Question: I'm trying to adjust a weibull distribution to one tabulated data. After process my point cloud, I get columns with the number of returns into each 1-meter slices of height. Example:
'''
a = matrix(c(7,12,10,10,20,3,15,40,33,57,58,60,79,132,174,201,191,184,115,70,22,2,0),1,23)
colnames(a) <- c(13.5,14.5,15.5,16.5,17.5,18.5,19.5,20.5,21.5,22.5,23.5,24.5,25.5,26.5,27.5,28.5,29.5,30.5,31.5,32.5,33.5,34.5,35.5)
'''
In my example above, the height class with center 13.5 meters has 7 points inside.
If I plot the matrix a is possible to visualize the data distribution:
'''
barplot(a)
'''

Does somebody have a suggestion about how to fit a weibull 2-paramters to that tabulated data?
Thanks in advance!
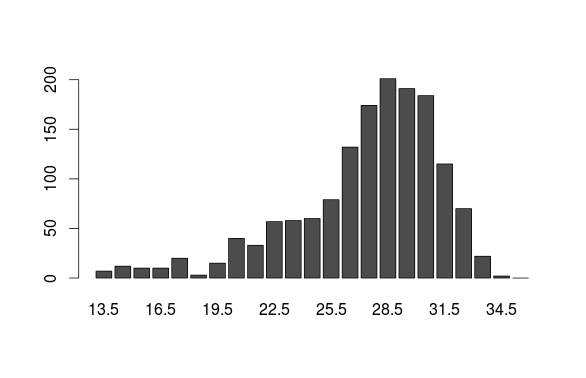
Answer: You could do maximum likelihood on the censored data.
'''
a = matrix(c(7,12,10,10,20,3,15,40,33,57,58,60,79,132,174,201,191,184,115,70,22,2,0),1,23)
colnames(a) <- c(13.5,14.5,15.5,16.5,17.5,18.5,19.5,20.5,21.5,22.5,23.5,24.5,25.5,26.5,27.5,
28.5,29.5,30.5,31.5,32.5,33.5,34.5,35.5)
centers <- as.numeric(colnames(a))
low <- centers - .5
up <- centers + .5
ll.weibullCensored <- function(par, dat){
shape <- par[1]
scale <- par[2]
# Get the probability for each 'bin' and take the log
log.ps <- log(pweibull(up, shape, scale) - pweibull(low, shape, scale))
# Sum the logs of the bin probabilities as many times
# as they should be as dictated by the data
sum(rep(log.ps, dat))
}
# Use optim or any other function to find a set
# of parameters that maximizes the log likelihood
o.optim <- optim(c(9, 28),
ll.weibullCensored,
dat = as.numeric(a),
# this tells it to find max instead of a min
control=list(fnscale=-1))
'''
This gives essentially the same estimates as AndresT but their approach was to just assume all of the data fell in the center of the bins and perform maximum likelihood on that imputed data set. It doesn't make much of a difference but with this method you don't necessarily need other packages.
Edit: The fact that AndresT's solution and mine give estimates that are similar makes a lot of sense if we look at what we're maximizing for each of the methods. In mine we're looking at the probability of falling into each of the 'bins'. AndreT's solution uses the density of the distribution at the center of the bin as a replacement for this probability. We can look at the ratio of the probability of falling into the bin and the density value in the center of the bin for each of the bins (using the shape and scale obtained from my solution) which gives:
'''
# Probability of each bin
> ps
[1] <PHONE> <PHONE> <PHONE> <PHONE> <PHONE>
[6] <PHONE> <PHONE> <PHONE> <PHONE> <PHONE>
[11] <PHONE> <PHONE> <PHONE> <PHONE> <PHONE>
[16] <PHONE> <PHONE> <PHONE> <PHONE> <PHONE>
[21] <PHONE> <PHONE> <PHONE>
# Density evaluated at the center of the bin
> ps.cent
[1] <PHONE> <PHONE> <PHONE> <PHONE> <PHONE>
[6] <PHONE> <PHONE> <PHONE> <PHONE> <PHONE>
[11] <PHONE> <PHONE> <PHONE> <PHONE> <PHONE>
[16] <PHONE> <PHONE> <PHONE> <PHONE> <PHONE>
[21] <PHONE> <PHONE> <PHONE>
# Ratio of the probability and the density
> ps/ps.cent
[1] <PHONE> <PHONE> <PHONE> <PHONE> <PHONE> <PHONE> <PHONE>
[8] <PHONE> <PHONE> <PHONE> <PHONE> <PHONE> <PHONE> <PHONE>
[15] <PHONE> <PHONE> <PHONE> <PHONE> <PHONE> <PHONE> <PHONE>
[22] <PHONE> <PHONE>
'''
All of these ratios are close to 1 - so the two methods are essentially trying to maximize the same likelihood.